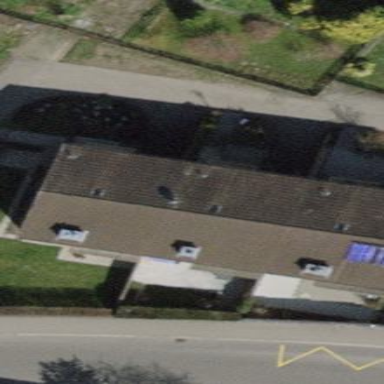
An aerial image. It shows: Detached building with gabled roof oriented across.